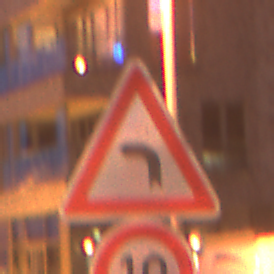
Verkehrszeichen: KurveLinks
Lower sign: Geschwindigkeit10
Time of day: Night
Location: Outdoor (Urban)
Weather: PartlyCloudy
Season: NotSpecified
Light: Artificial